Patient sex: M
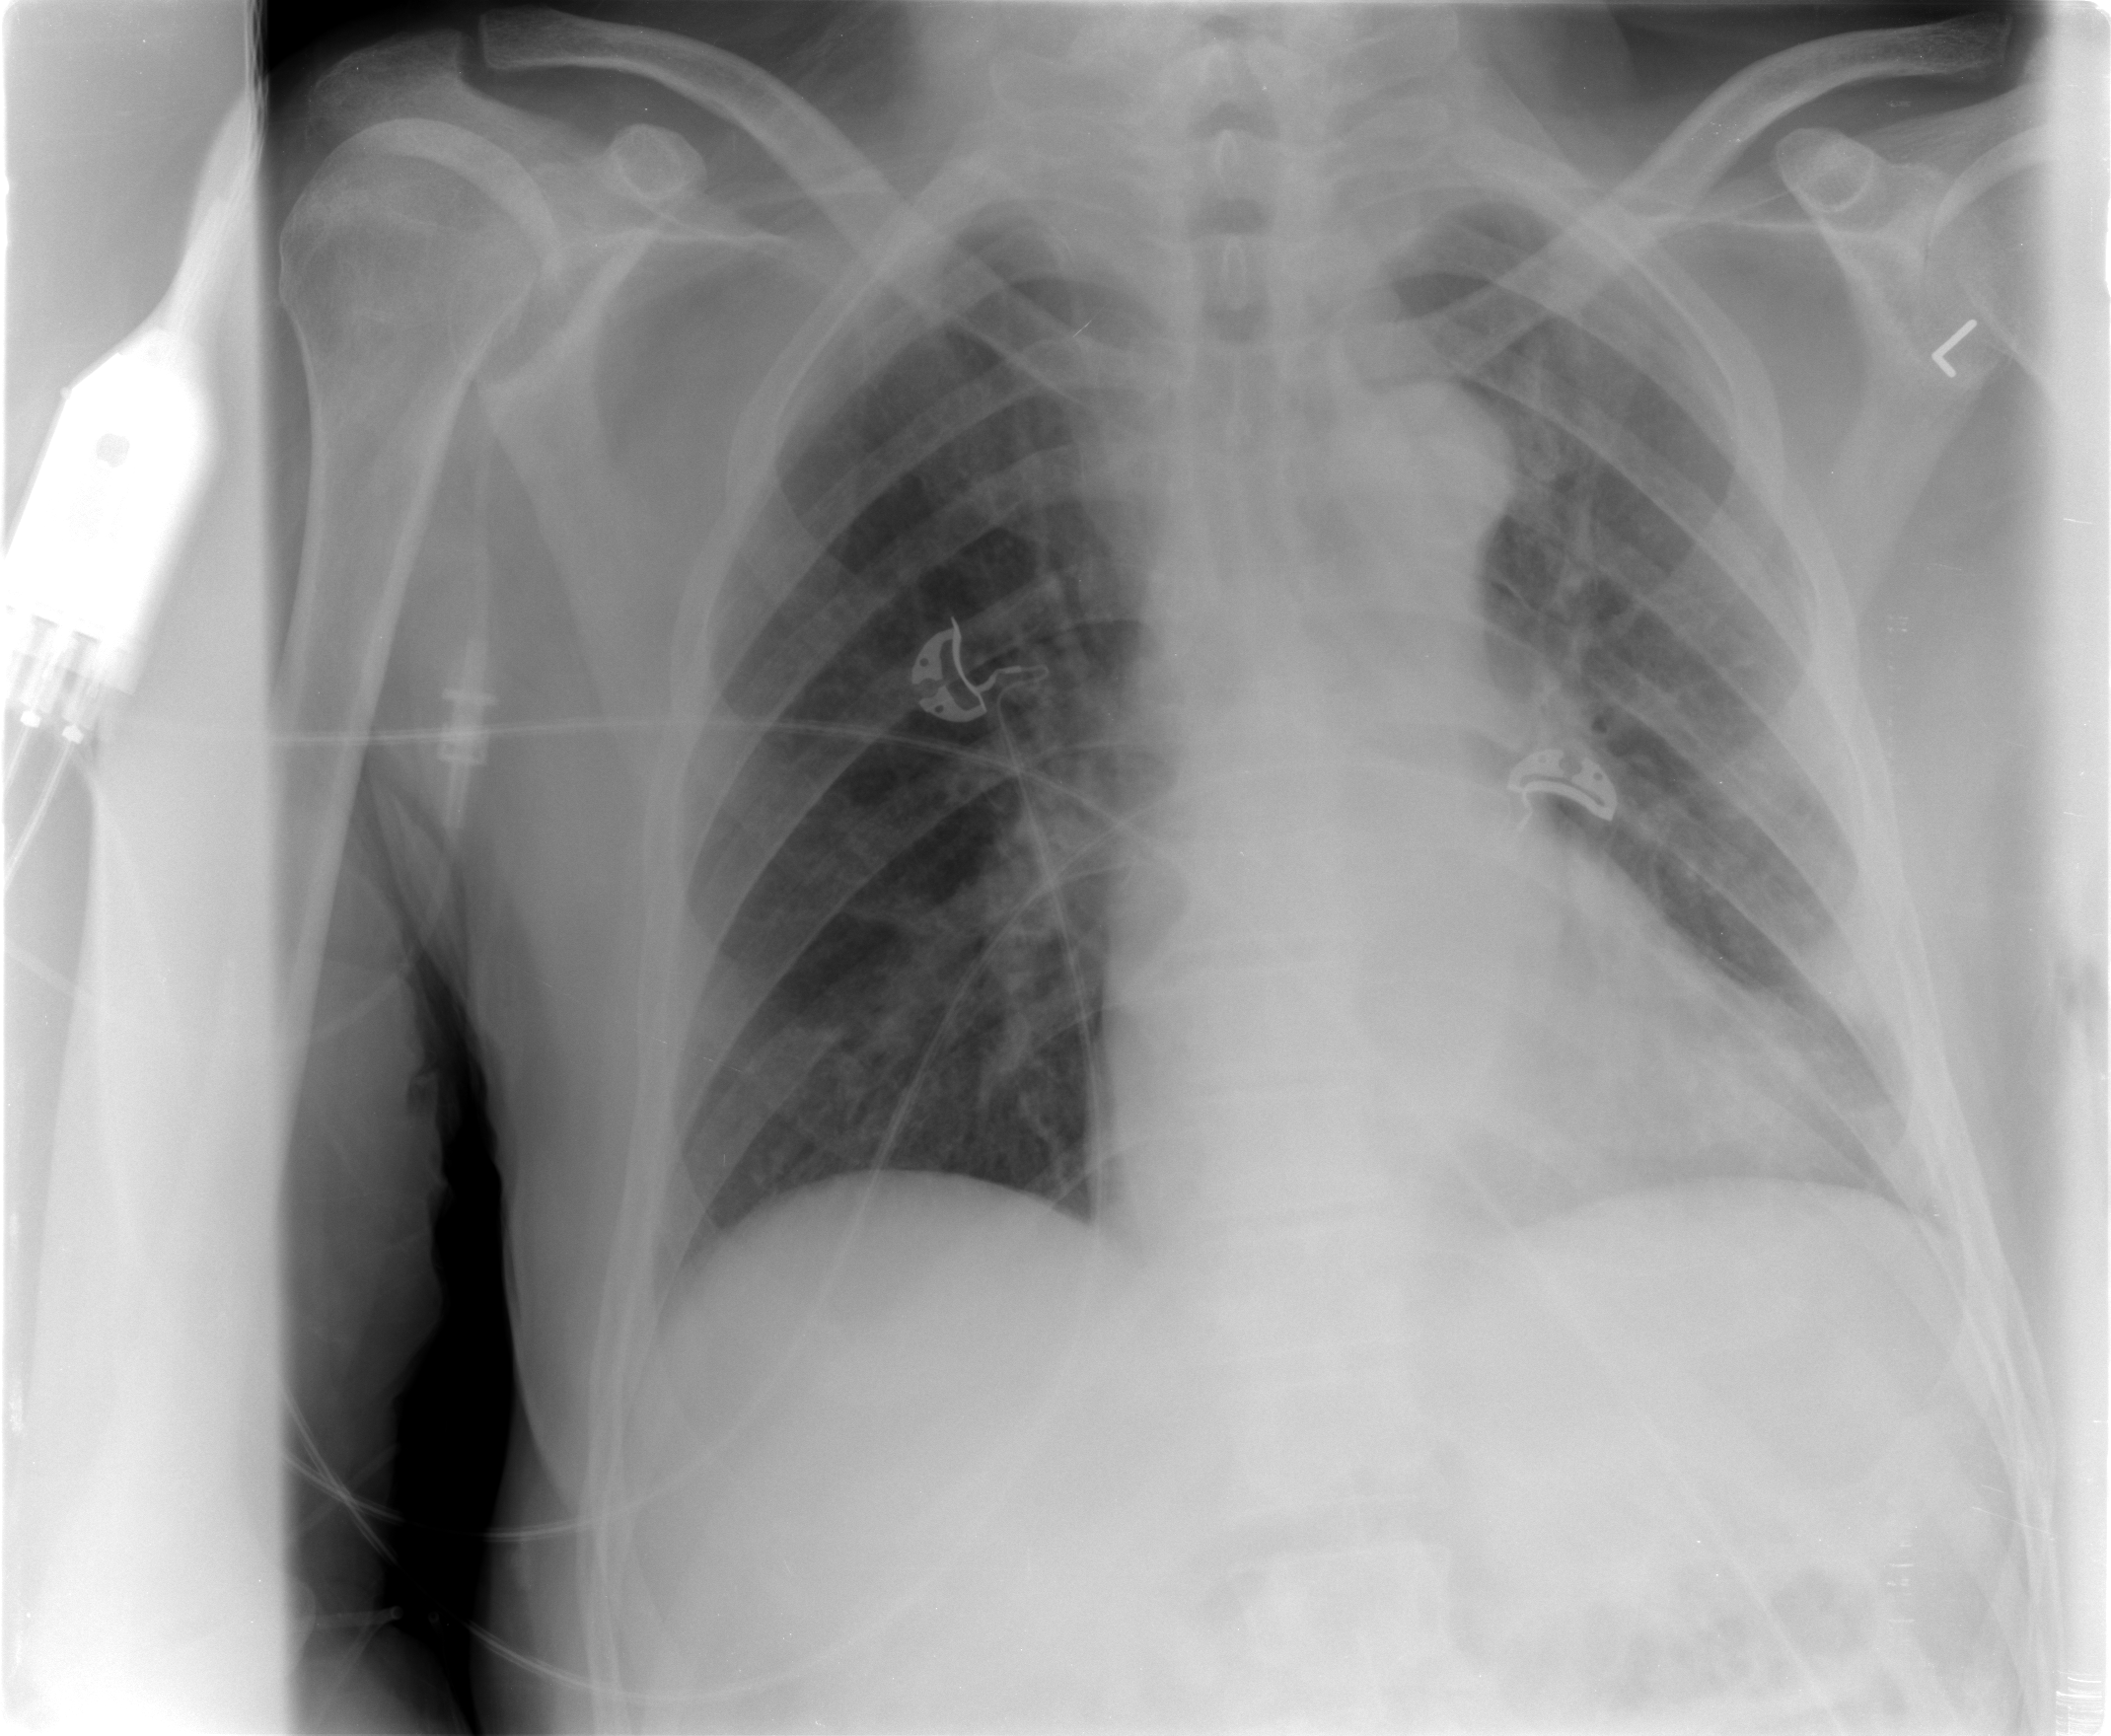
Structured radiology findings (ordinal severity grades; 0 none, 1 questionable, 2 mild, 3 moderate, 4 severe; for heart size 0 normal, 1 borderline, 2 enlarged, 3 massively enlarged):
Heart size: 1
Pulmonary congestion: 1
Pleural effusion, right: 0
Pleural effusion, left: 0
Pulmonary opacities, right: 0
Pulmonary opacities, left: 2
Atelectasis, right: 0
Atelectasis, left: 2